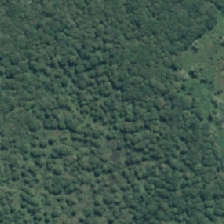
Land cover: herbaceous_freshwater_vege